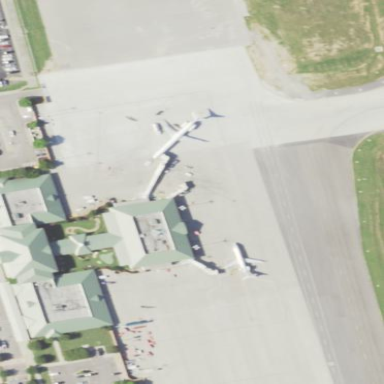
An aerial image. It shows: Terminal building at the airport.